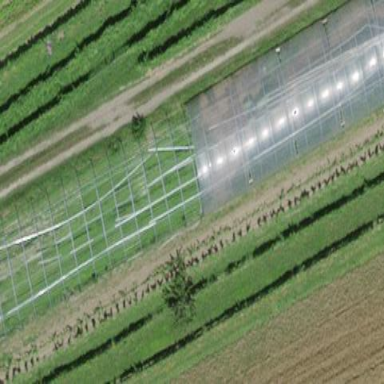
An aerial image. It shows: Greenhouse.